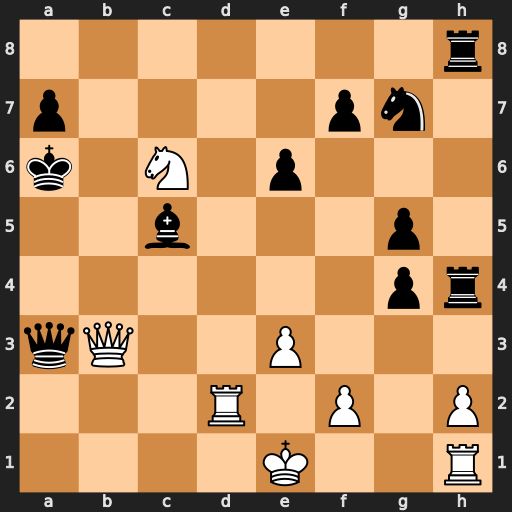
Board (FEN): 7r/p4pn1/k1N1p3/2b3p1/6pr/qQ2P3/3R1P1P/4K2R
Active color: w
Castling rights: K
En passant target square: -
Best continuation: Ra2 Qxa2 Qxa2+